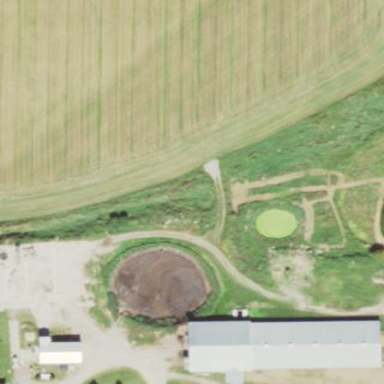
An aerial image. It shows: Farmyard area.